Question: I've got the following requireJS config. When trying to reference the package/ImagingX module I always get undefined even though I can see that the script has been loaded in firebug. If I move the js file in question into the baseUrl directory and remove package/ it works as expected.
What am I doing wrong?
'''
window.requirejs.config(
{
baseUrl: '/Scripts',
paths: {
"jquery": "./jquery-1.7.1.min",
"jqx": "/Content/Plugins/jqWidgets",
"package" : "/Scripts/packages"
},
urlArgs: "bust=" + (new Date()).getTime(),
shim : {
'jqx/jqxcore': ['jquery'],
'jqx/jqxsplitter': ['jquery','jqx/jqxcore']
}
}
);
window.require(['jquery', 'layoutManager', 'container', 'package/ImagingX'],
function ($,lm,container,px) {
px.Focus();
$(document).ready(function () {
lm.Init(); // Sets up panes
container.Init(); //Set up the containers
});
});
'''
I'm getting desperate to solve this issue now, I've stripped everything back to the basics so here is the new main file :
'''
(function () {
requirejs.config({
paths: {
"packages": "packages"
}
});
require([
'packages/testmodule'
],
function (tm) {
alert(tm);
});
})();
'''
And the module which is in a sub folder called packages.
'''
define('testmodule',
function () {
alert("called");
return {
set : 'rar '
};
});
'''
I can see the script loaded but it never gets executed, hence I never get a reference for it.

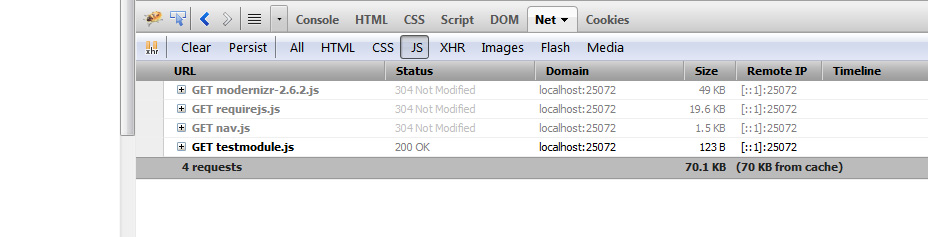
Answer: '''
requirejs.config({
paths: {
//"jquery": "./jquery-1.8.2.min",
//"jqx": "/Content/Plugins/jqWidgets",
"templates": 'templates',
"text": "commonRequireJsModules/text",
"domReady": "commonRequireJsModules/domReady",
"packages" : 'packages/'
//'signalR': './jquery.signalR-0.5.3.min',
//'knockout': './knockout-2.1.0',
//'pubsub' : './pubsub'
}
//,urlArgs: "bust=" + (new Date()).getTime()
//,
//shim : {
// 'jqx/jqxcore': ['jquery'],
// 'jqx/jqxsplitter': ['jquery', 'jqx/jqxcore'],
// 'signalR': ['jquery'],
// 'pubsub' : ['jquery']
//}
});
'''
The trailing slash on the packages path seems to have addressed the issue, in part with also removing the name in the define part of the module. So it now looks like
'''
define(['deps'],function(deps){
});
'''
Rather than
'''
define('myMod',['deps'],function(deps){
});
'''